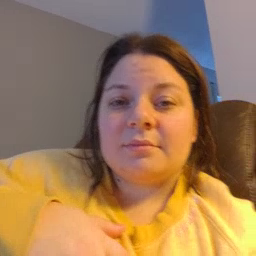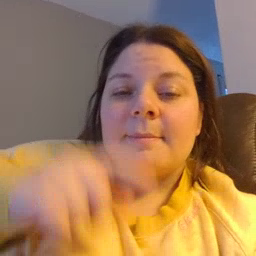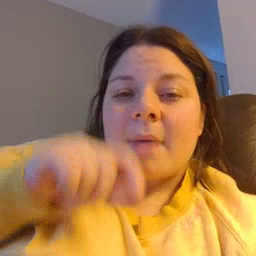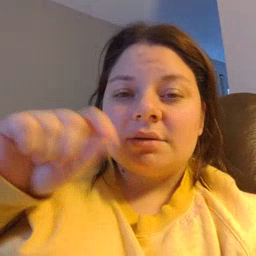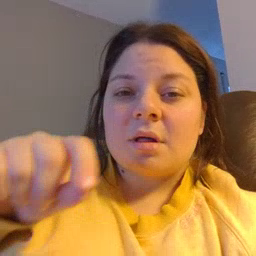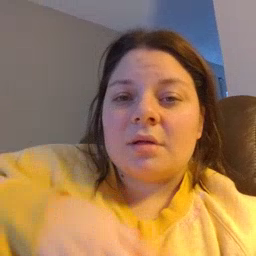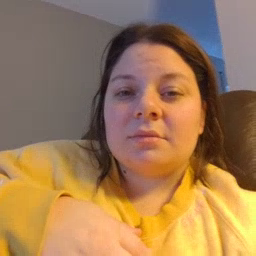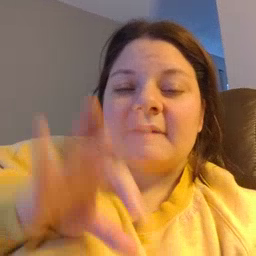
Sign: pencil